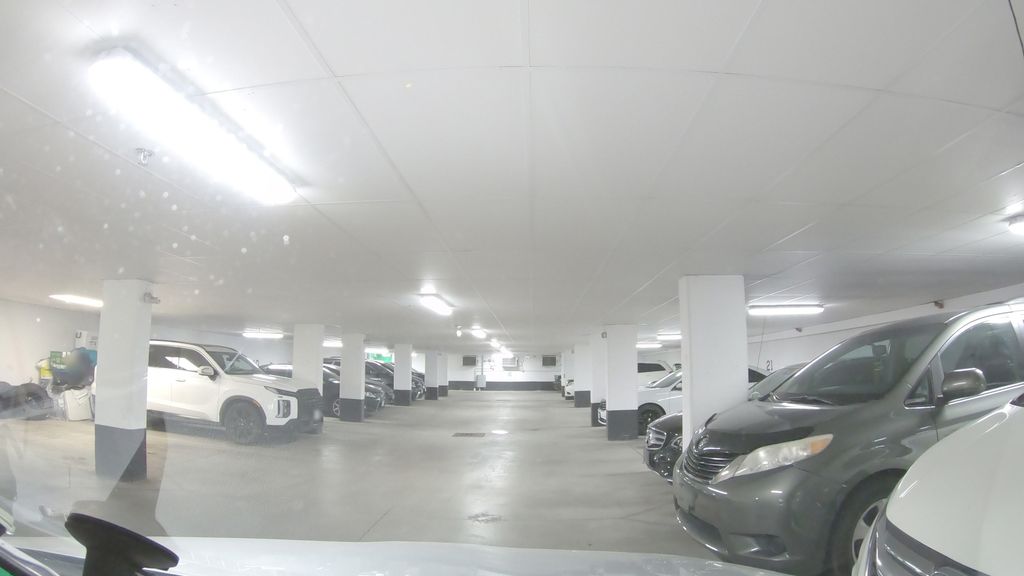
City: toronto